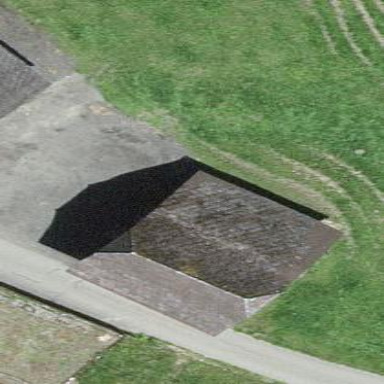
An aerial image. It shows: Barn.